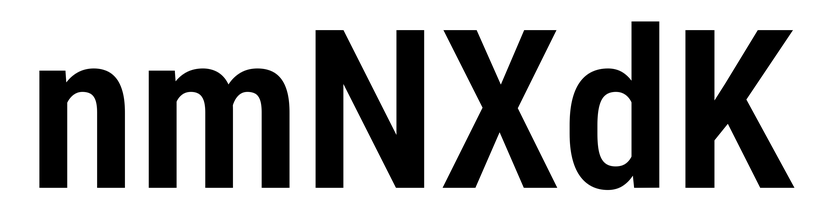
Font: Roboto_Condensed_SemiBold